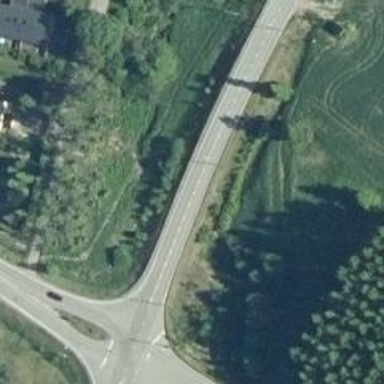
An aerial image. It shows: Secondary road with asphalt surface.